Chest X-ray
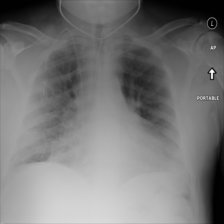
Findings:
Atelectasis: negative
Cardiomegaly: negative
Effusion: negative
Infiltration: positive
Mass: negative
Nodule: negative
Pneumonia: negative
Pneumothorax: negative
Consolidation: negative
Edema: negative
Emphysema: negative
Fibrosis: positive
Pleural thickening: negative
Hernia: negative